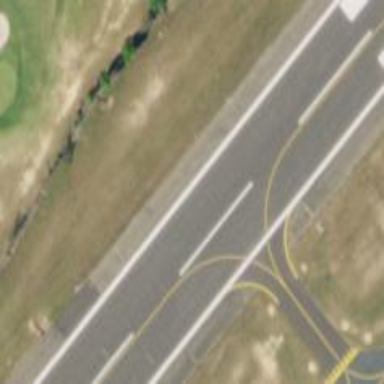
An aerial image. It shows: View of taxiway at the airport.